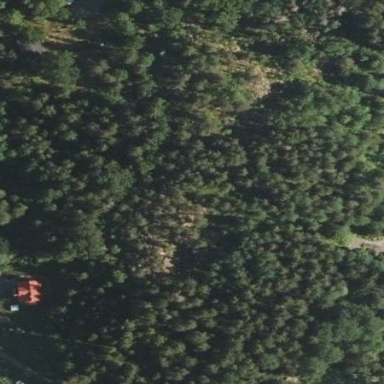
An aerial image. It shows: Forest area.